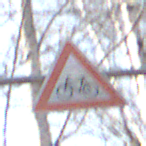
Verkehrszeichen: RadverkehrRechts
Umgebung: Outdoor, Nature
Tageszeit: MorningAfternoon
Wetter: Clear
Licht: Natural
Jahreszeit: Winter
Kontrast: HighContrast